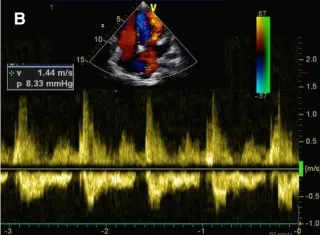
Postoperative transthoracic echocardiography. And pulmonary veinous obstruction.
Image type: radiology (ultrasound)